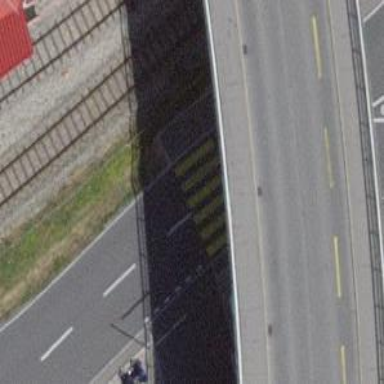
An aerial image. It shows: Uncontrolled zebra crossing on the road.